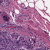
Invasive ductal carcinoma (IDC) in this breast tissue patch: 0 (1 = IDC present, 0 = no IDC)